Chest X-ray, PA view. Patient: 42 years old, sex M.
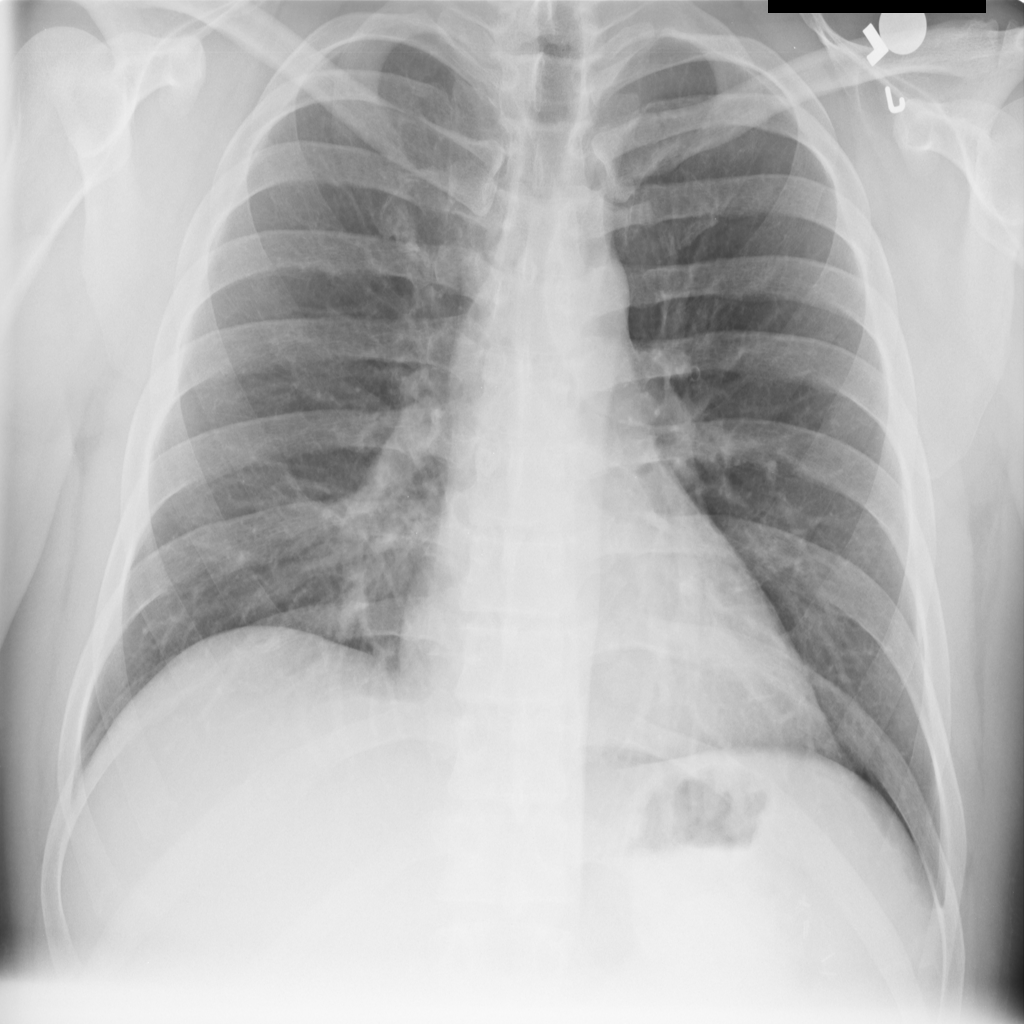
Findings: No Finding